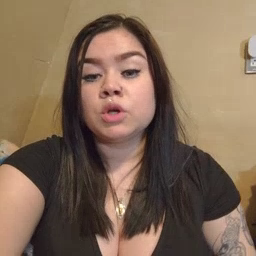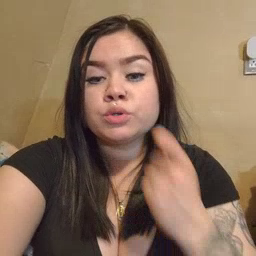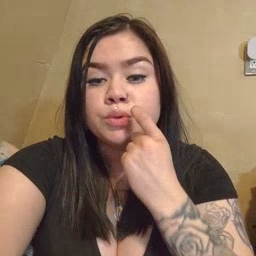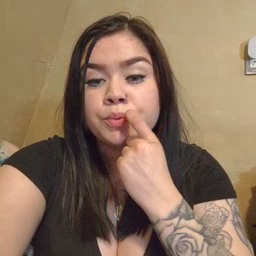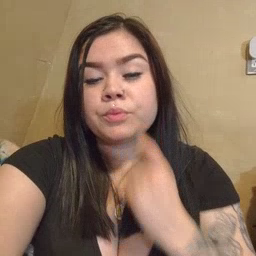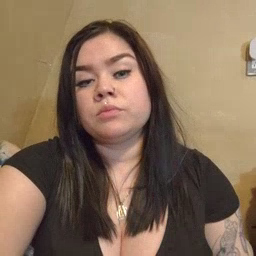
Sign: tooth